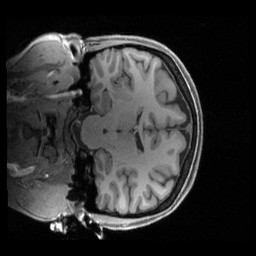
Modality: T1w
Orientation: coronal
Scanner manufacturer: siemens
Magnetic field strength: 3 T
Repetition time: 2.4 s
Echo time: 0.00222 s